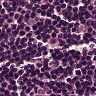
Metastatic tissue present: no